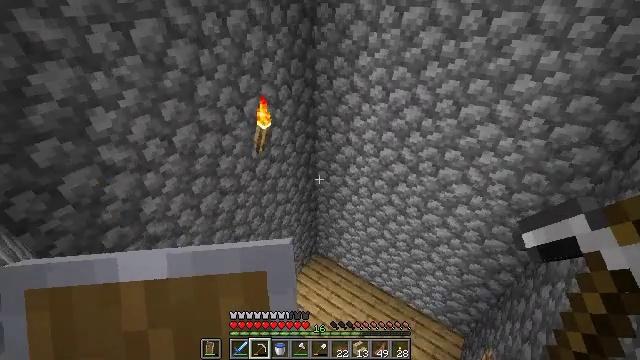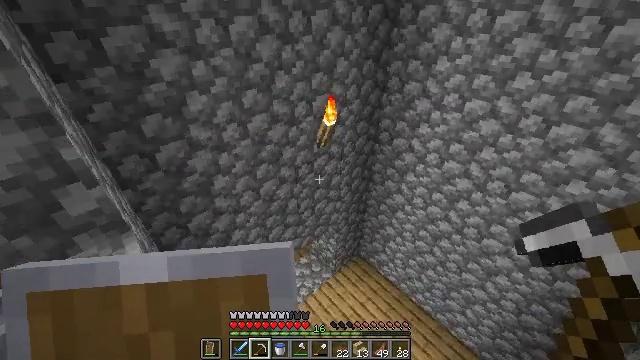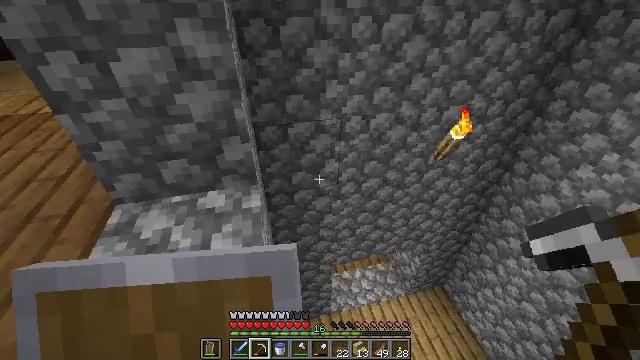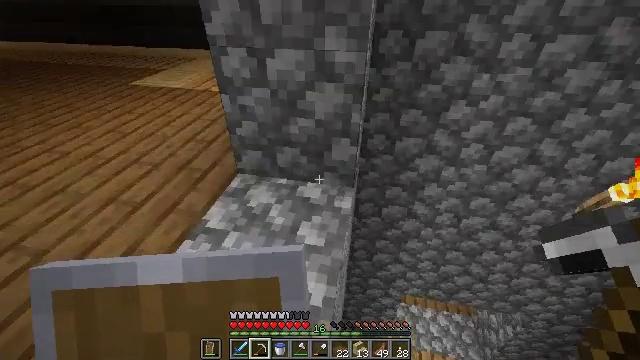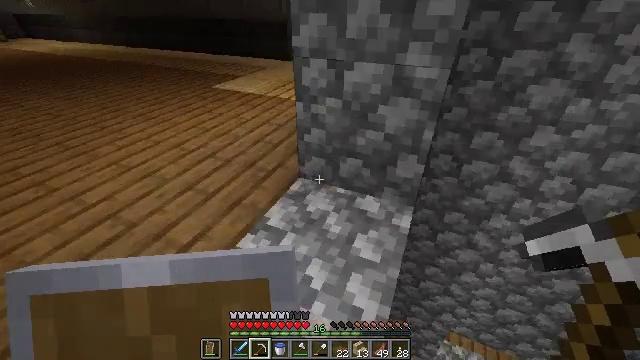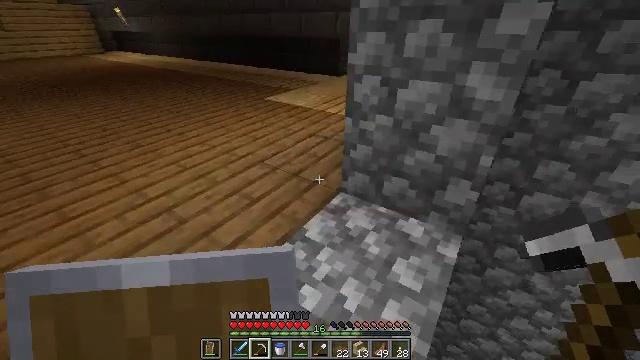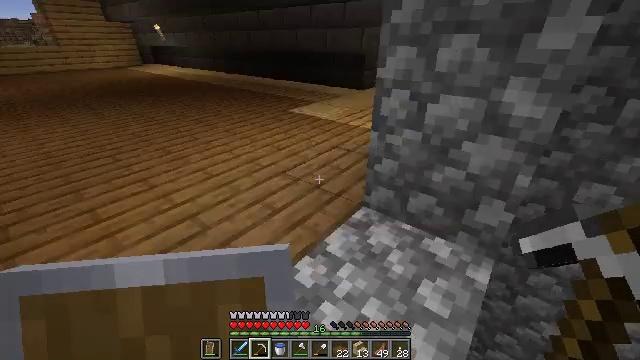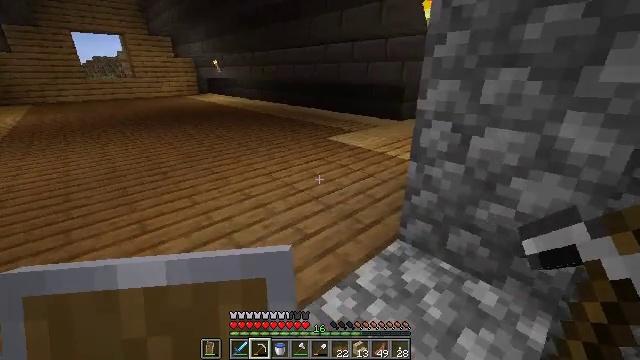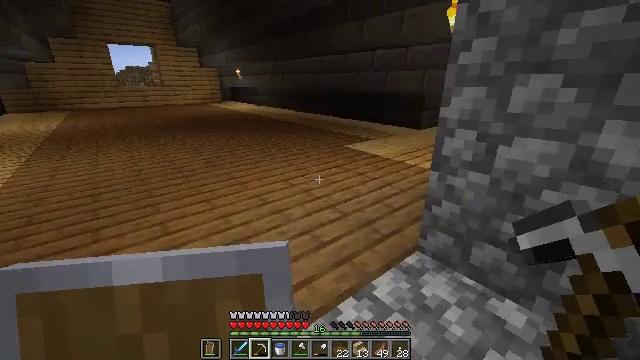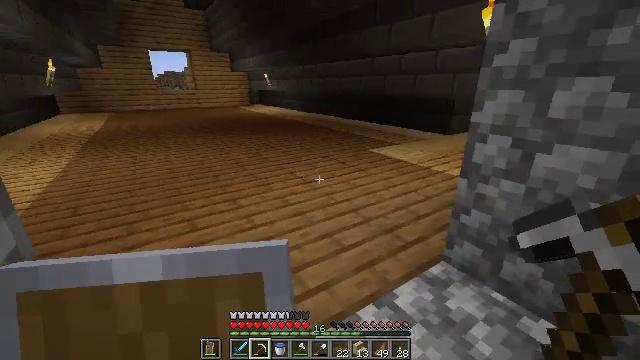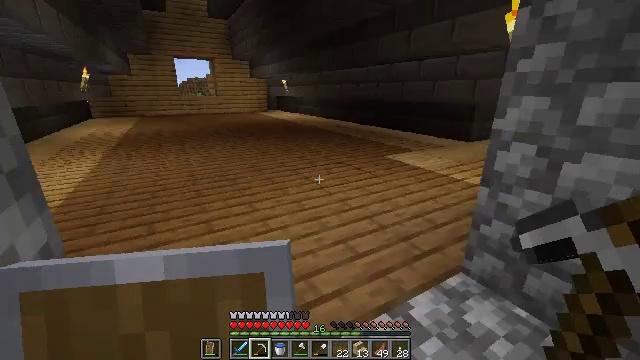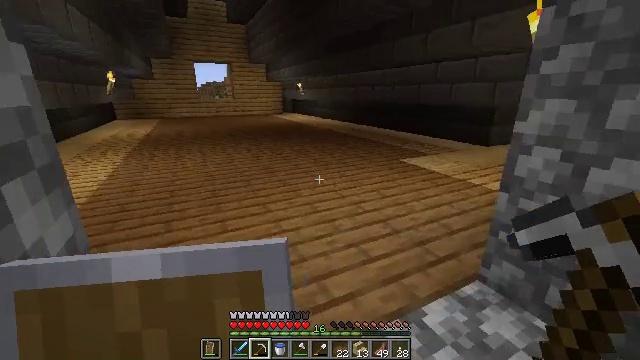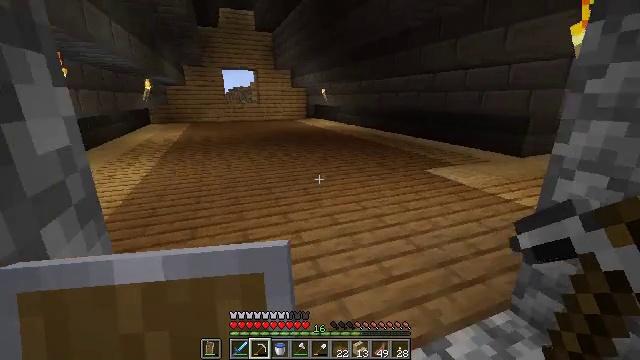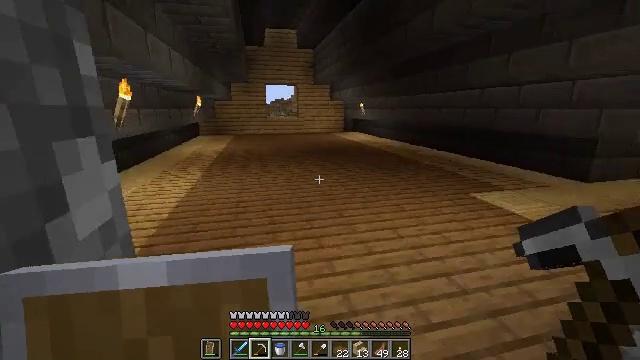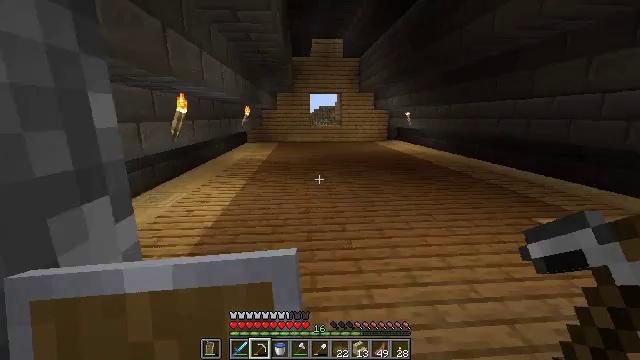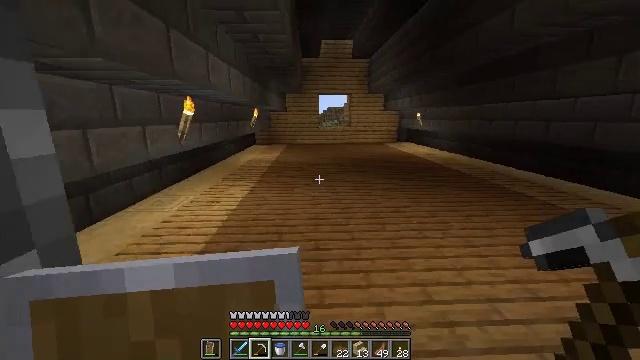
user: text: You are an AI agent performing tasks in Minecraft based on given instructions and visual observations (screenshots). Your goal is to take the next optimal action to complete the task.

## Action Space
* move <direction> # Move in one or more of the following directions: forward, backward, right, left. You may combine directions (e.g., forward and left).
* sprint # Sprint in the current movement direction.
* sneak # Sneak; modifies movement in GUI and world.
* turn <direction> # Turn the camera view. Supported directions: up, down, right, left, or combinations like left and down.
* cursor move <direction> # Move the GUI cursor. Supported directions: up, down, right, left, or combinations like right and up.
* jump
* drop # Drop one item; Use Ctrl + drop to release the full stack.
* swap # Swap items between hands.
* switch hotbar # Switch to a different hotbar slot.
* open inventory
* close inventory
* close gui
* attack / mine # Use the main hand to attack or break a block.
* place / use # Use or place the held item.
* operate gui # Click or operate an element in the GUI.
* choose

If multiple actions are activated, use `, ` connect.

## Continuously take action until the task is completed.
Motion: motion action
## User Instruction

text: Collect the stripped birch log by attacking it.
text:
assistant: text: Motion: move back and move left, sneak, turn left
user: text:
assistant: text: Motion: move back and move left, sneak, turn left
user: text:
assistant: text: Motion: move back and move left, sneak, turn left and up
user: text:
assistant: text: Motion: move back and move left, sneak, turn left and up
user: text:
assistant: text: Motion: move left, sneak, turn left and up
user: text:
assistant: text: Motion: sneak, turn left and up
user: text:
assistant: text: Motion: sneak, turn left and up
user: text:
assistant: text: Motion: sneak, turn left and up
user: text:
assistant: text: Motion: sneak, turn left
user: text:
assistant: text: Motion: sneak, turn left and up
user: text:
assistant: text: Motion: turn left
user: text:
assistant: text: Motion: move forward, turn left
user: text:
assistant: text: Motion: move forward, turn left and up
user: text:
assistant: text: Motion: move forward, turn left and up
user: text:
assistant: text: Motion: move forward, turn left
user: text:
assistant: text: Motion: move forward
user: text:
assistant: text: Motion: move forward
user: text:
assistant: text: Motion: move forward
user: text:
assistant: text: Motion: move forward
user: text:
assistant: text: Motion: move forward
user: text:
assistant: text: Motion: move forward
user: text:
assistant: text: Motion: move forward
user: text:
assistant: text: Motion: move forward, turn down
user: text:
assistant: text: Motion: move forward, turn right and up
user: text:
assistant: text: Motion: move forward
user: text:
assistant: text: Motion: no_op
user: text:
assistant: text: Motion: no_op
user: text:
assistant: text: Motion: move forward, turn right
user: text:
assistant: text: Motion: move forward, turn right and down
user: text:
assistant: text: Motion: move forward, turn right and down